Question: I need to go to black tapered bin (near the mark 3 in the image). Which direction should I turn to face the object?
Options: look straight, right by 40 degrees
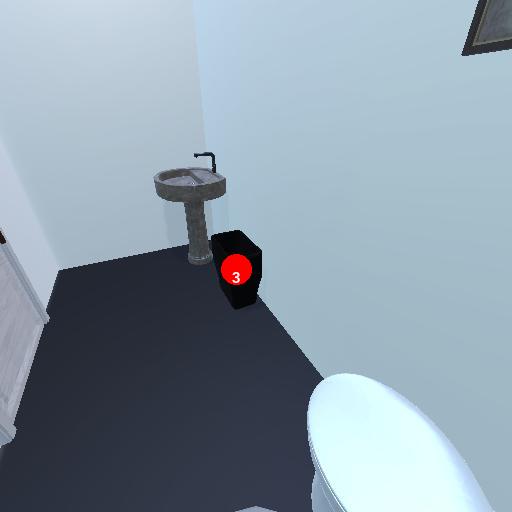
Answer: look straight